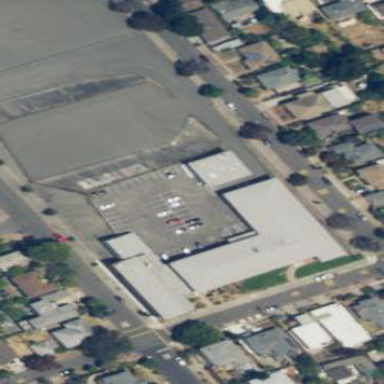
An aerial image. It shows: School building.